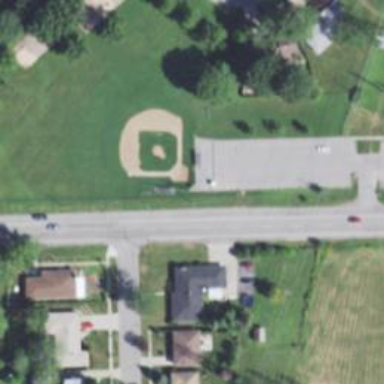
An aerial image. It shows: Baseball pitch for leisure and sports activities.